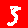
Digit: 3